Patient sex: M
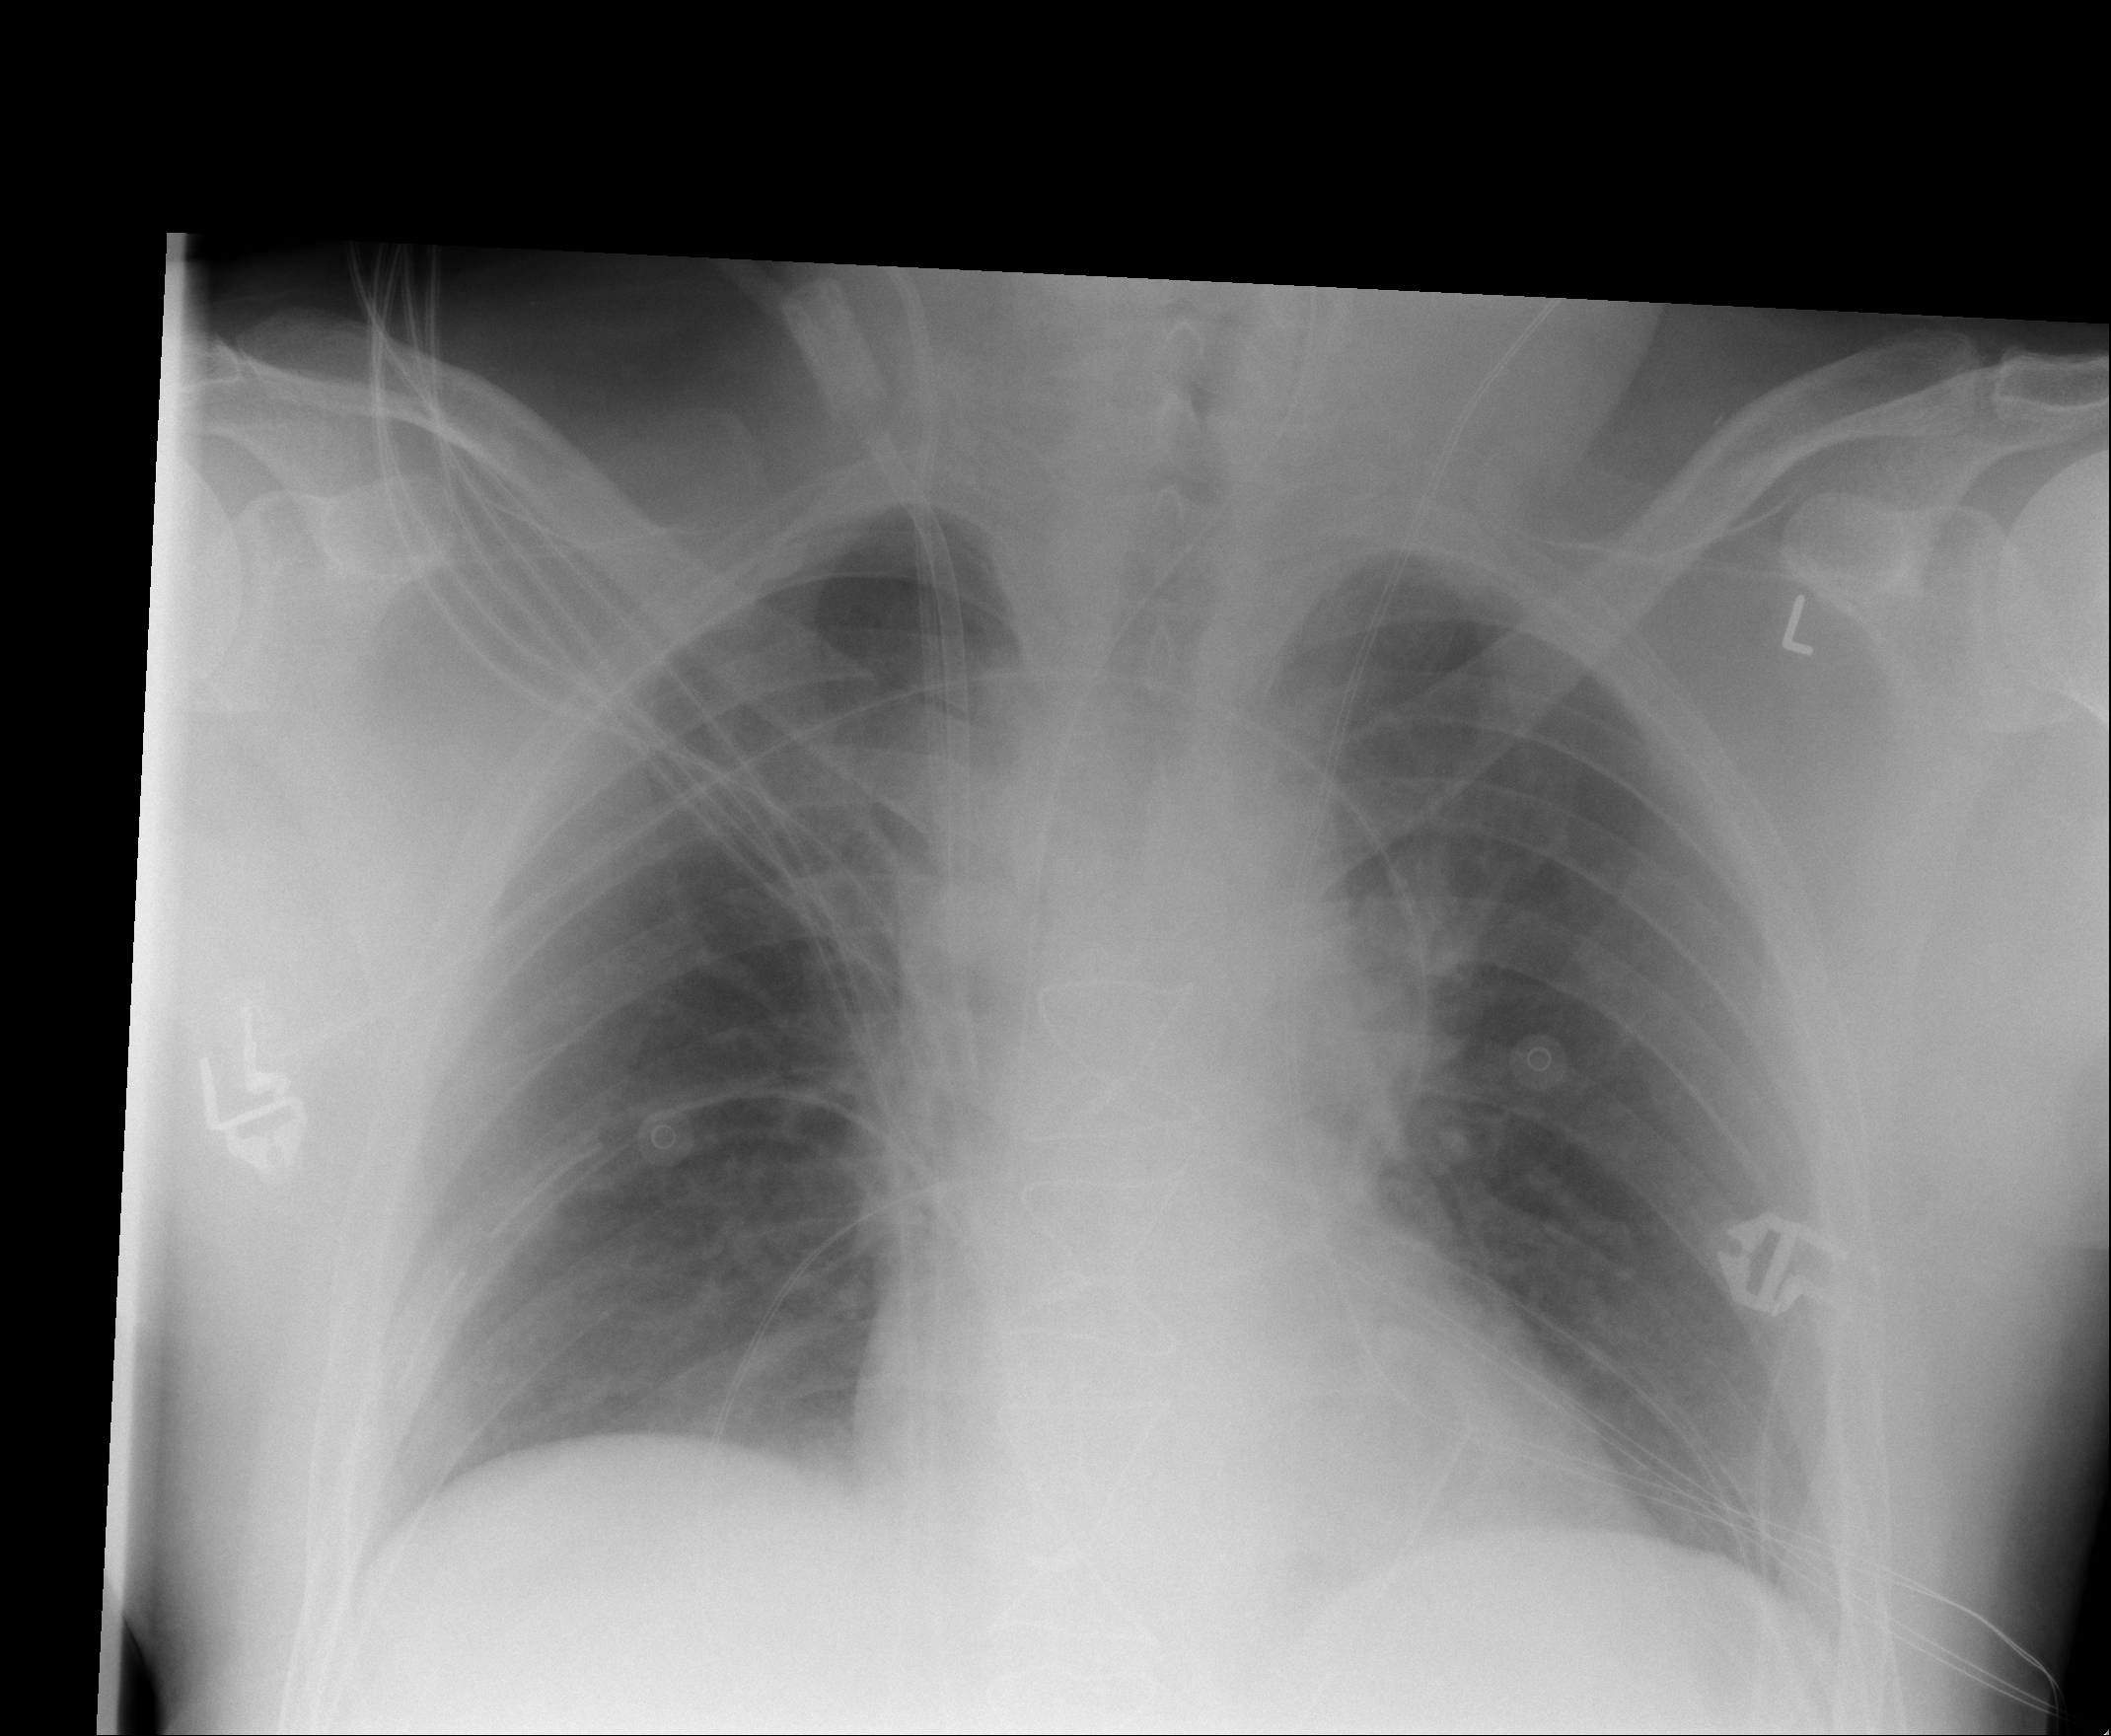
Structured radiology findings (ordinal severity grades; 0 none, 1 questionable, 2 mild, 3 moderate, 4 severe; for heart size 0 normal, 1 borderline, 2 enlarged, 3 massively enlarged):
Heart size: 0
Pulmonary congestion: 1
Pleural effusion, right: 0
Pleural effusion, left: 0
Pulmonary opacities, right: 1
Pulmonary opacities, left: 0
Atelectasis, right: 0
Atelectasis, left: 0